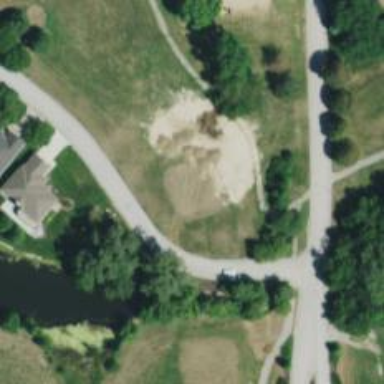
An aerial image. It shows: Golf course.